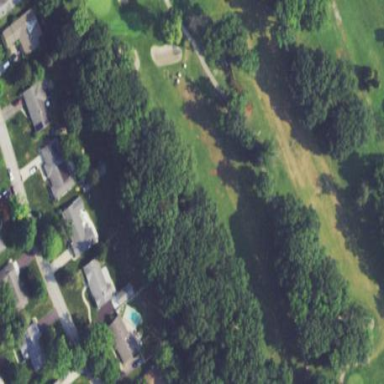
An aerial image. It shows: Golf fairway surrounded by grass.